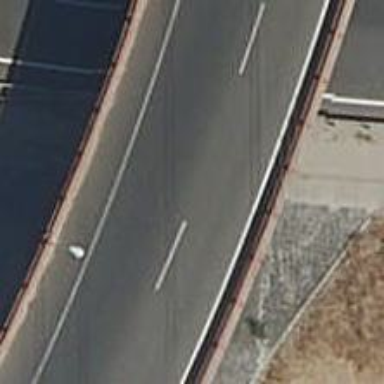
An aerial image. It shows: Motorway link bridge.